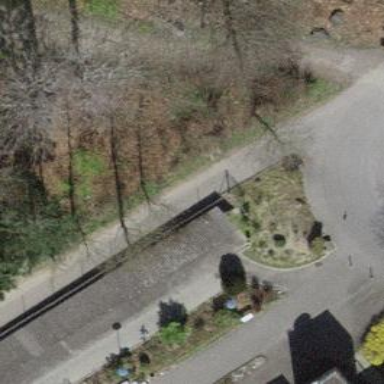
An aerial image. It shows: Bicycle parking facility.